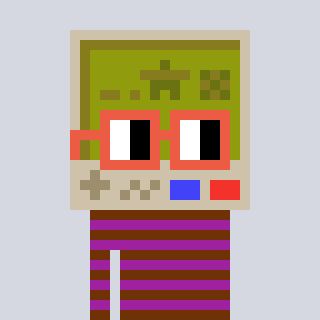
a pixel art character with square orange glasses, a gameboy-shaped head and a magenta-colored body on a cool background